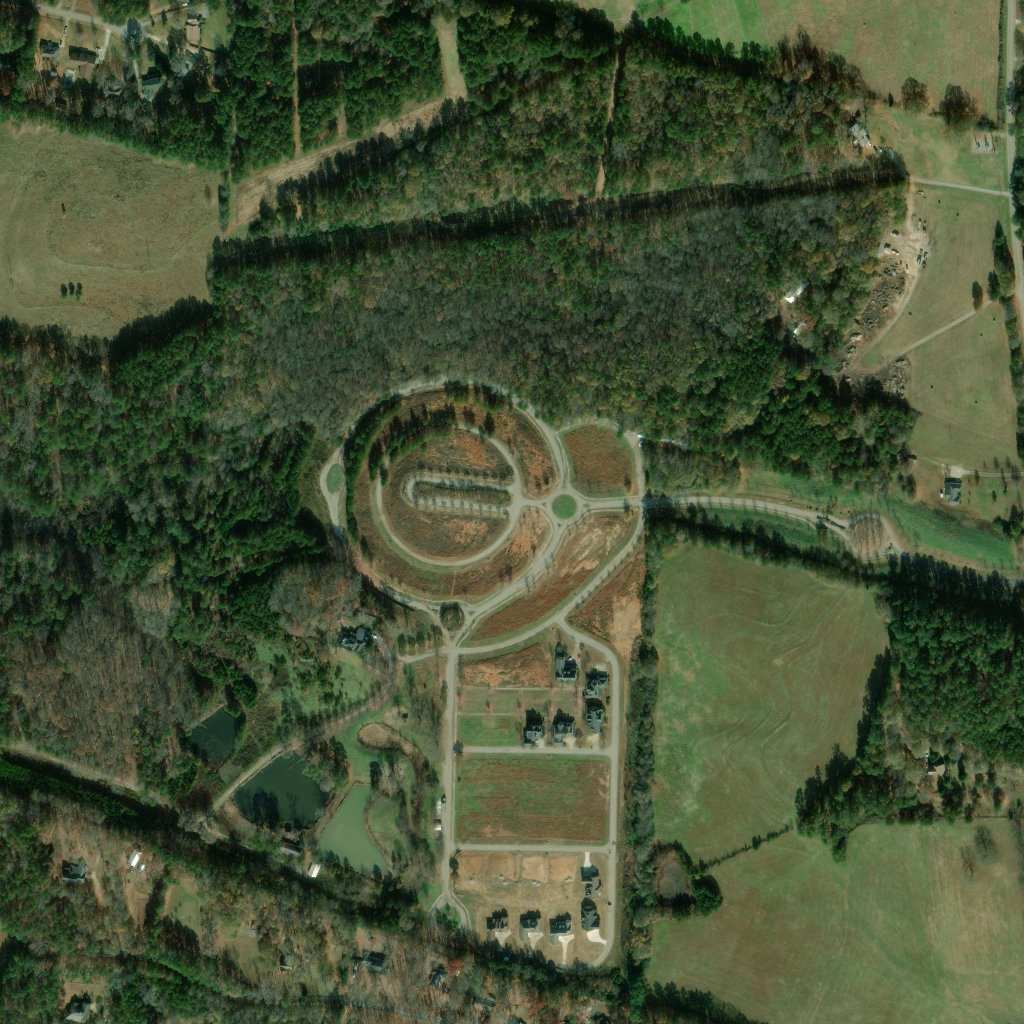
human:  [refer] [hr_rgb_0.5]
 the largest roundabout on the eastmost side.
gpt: <box>[[82, 49, 87, 54, 0]]</box>